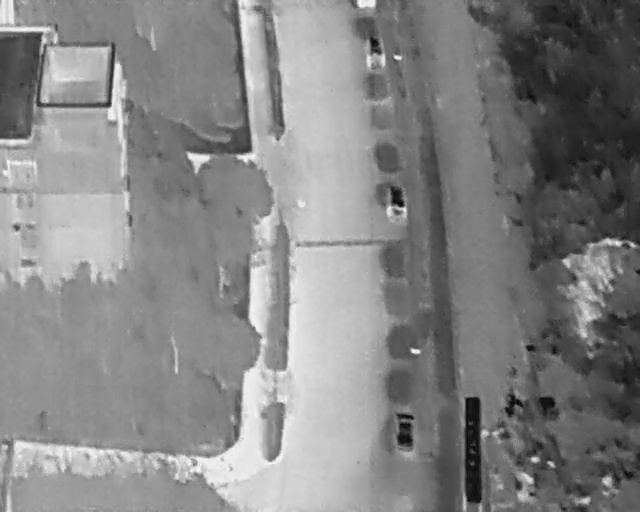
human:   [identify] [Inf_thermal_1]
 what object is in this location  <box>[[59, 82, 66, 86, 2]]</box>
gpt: <ref>1 medium car at the bottom</ref>